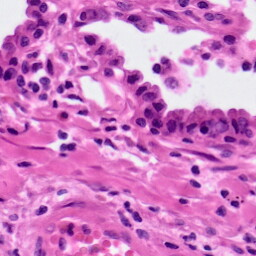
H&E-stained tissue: Lung